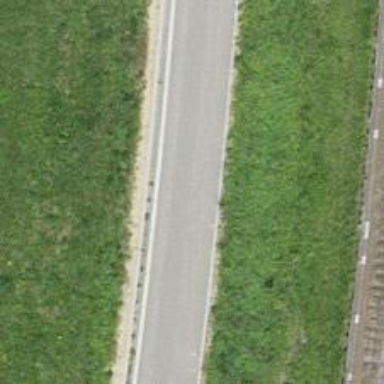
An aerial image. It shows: Service road with unpaved surface.